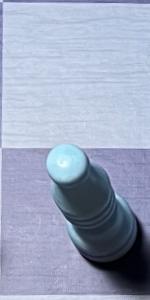
Label: Bishop_White